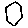
Label: hexagon